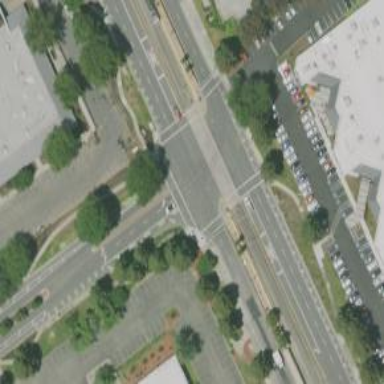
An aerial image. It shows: Solid stop line on the road marking.